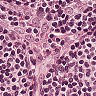
Metastatic tissue present: no